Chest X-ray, AP view. Patient: 61 years old, sex F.
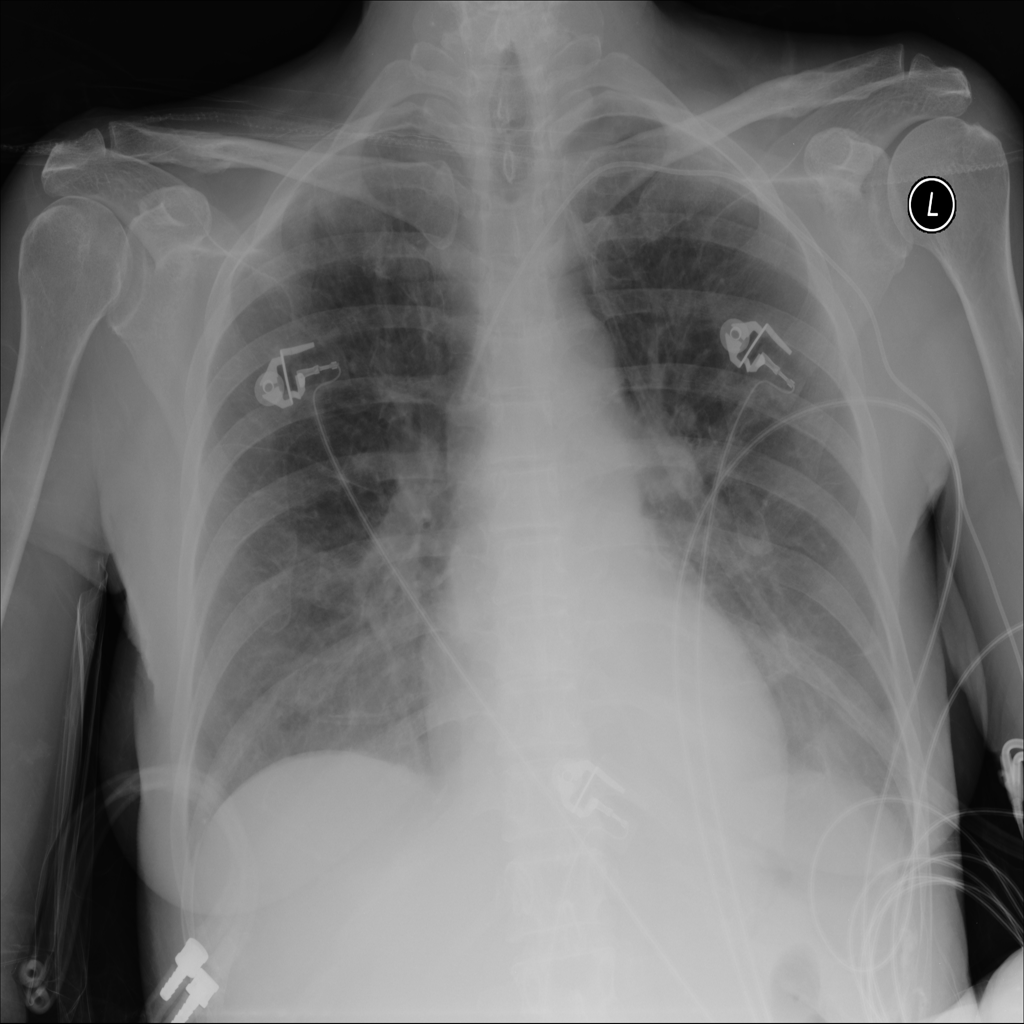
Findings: No Finding